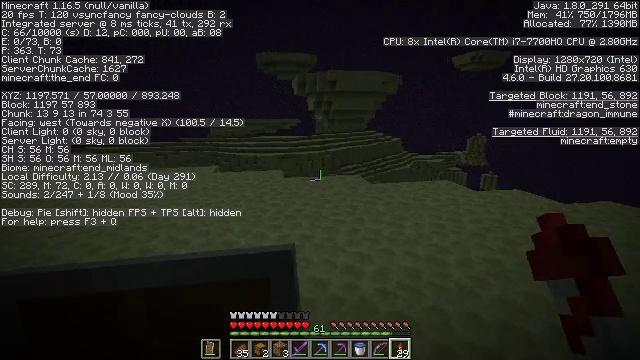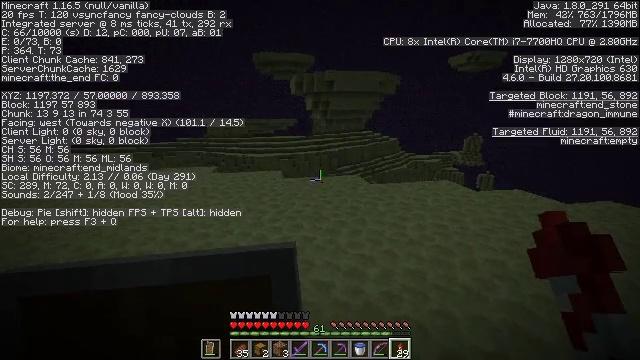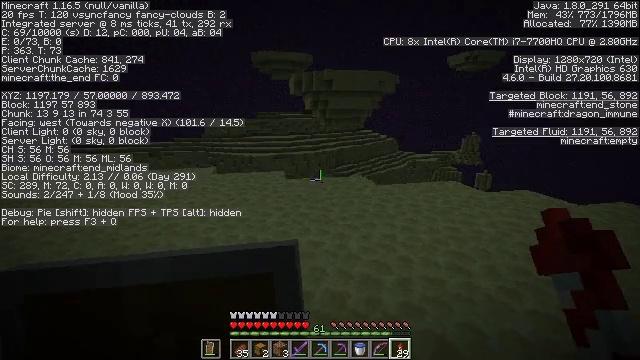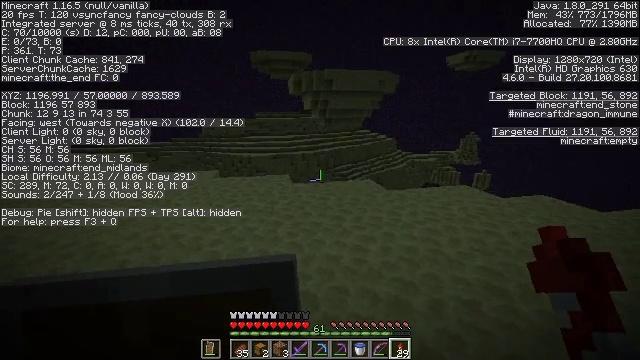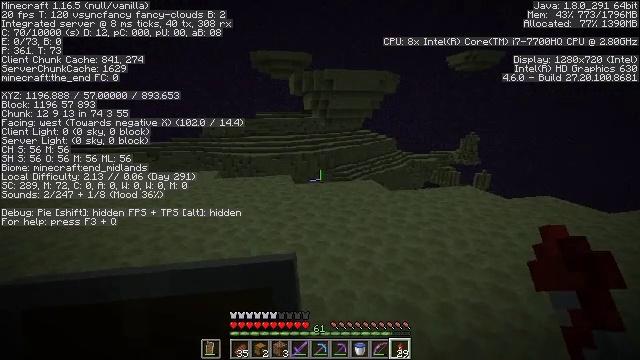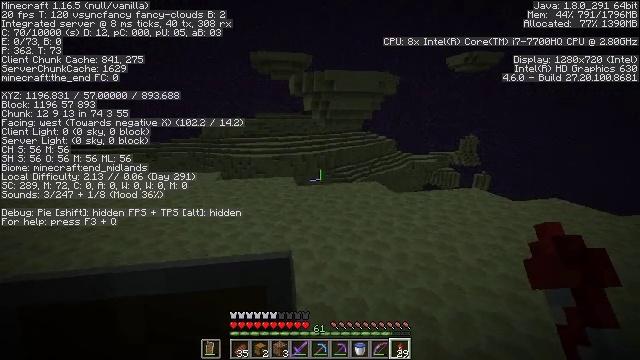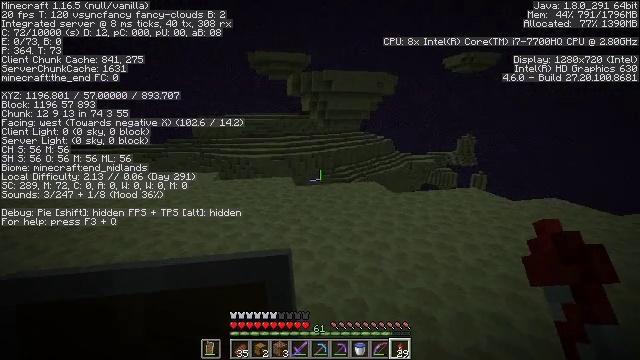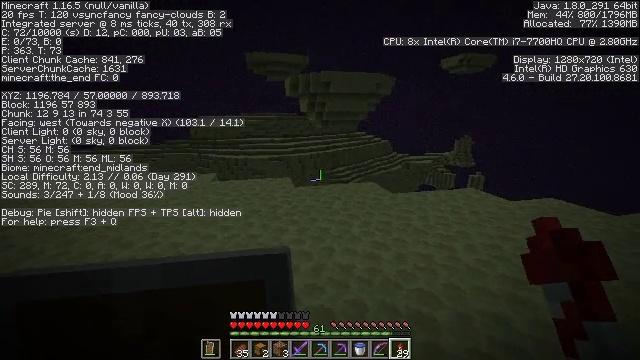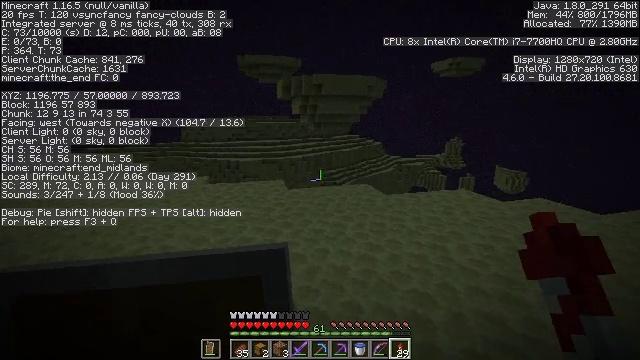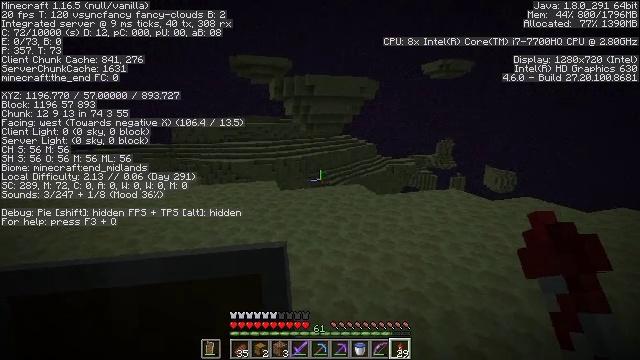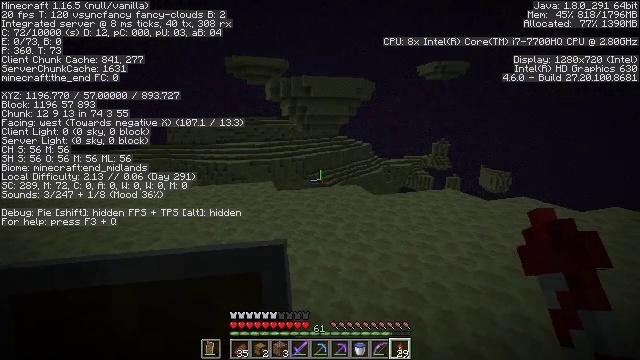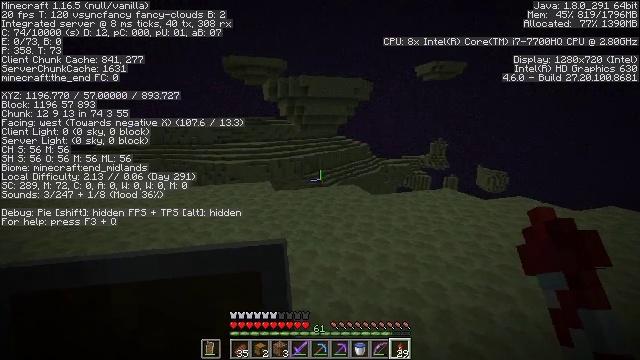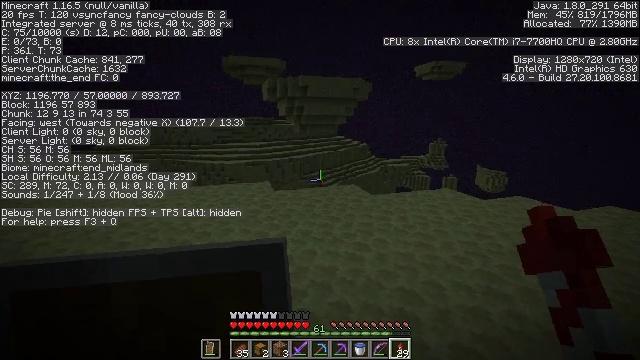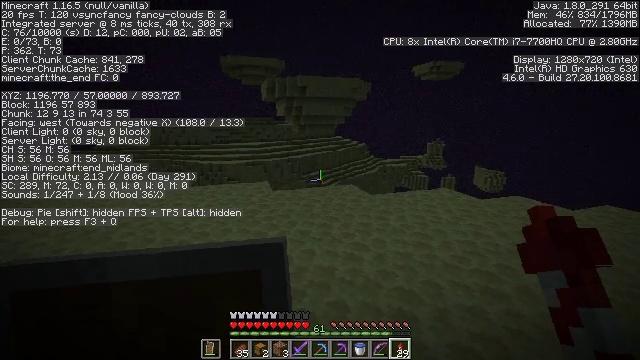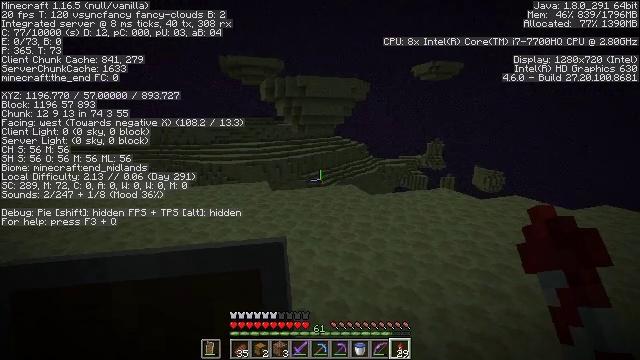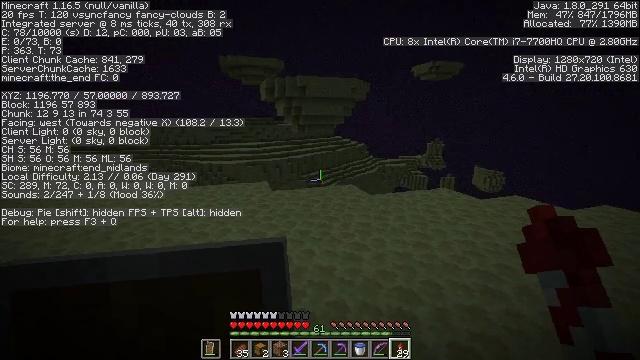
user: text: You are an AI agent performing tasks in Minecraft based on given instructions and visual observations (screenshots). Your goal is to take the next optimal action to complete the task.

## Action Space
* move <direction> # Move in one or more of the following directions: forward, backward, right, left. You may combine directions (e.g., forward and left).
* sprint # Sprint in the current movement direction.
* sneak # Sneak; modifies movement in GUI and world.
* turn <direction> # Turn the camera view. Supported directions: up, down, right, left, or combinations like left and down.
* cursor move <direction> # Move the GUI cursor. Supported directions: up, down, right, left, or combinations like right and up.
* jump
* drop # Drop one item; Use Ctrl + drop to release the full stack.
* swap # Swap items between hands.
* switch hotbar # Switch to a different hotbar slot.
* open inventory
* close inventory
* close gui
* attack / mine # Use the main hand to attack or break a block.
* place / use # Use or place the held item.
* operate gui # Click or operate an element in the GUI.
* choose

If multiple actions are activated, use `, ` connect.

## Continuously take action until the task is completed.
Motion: motion action
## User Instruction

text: Dig the end stone for building materials.
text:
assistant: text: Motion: move forward and move left
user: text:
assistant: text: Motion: move forward and move left
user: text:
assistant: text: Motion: move forward and move left
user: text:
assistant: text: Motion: no_op
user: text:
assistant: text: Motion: no_op
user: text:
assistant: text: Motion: no_op
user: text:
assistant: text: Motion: no_op
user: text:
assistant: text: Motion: turn right
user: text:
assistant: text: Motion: turn right
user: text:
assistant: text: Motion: no_op
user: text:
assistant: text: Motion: no_op
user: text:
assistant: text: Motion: no_op
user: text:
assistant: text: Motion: no_op
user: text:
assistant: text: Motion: no_op
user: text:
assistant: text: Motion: no_op
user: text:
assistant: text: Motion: no_op
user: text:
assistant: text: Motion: no_op
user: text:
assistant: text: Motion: no_op
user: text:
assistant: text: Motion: no_op
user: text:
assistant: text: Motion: no_op
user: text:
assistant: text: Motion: no_op
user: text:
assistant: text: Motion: no_op
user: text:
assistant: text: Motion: no_op
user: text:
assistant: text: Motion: no_op
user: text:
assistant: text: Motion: move forward
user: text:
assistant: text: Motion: move forward
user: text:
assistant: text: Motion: move forward, turn left
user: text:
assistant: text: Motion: move forward and move left, turn left
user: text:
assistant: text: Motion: move forward and move left, turn left
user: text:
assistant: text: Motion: move forward and move left, turn left